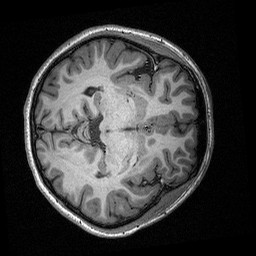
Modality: T1w
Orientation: axial
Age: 18
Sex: female
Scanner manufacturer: siemens
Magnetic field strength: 3 T
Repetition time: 2.53 s
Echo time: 0.00309 s